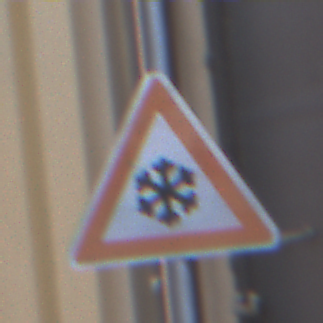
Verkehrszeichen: SchneeOderEisglaette
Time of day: MorningAfternoon
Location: Outdoor (Urban)
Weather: PartlyCloudy
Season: NotSpecified
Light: Natural